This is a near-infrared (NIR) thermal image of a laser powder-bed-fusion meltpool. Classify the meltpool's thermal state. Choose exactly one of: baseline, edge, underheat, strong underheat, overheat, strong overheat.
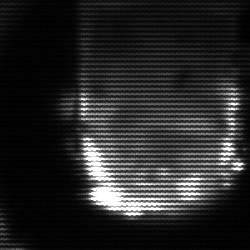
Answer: baseline